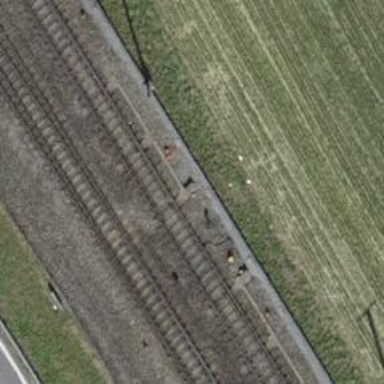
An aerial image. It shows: Railway track with contact lines for electrification.